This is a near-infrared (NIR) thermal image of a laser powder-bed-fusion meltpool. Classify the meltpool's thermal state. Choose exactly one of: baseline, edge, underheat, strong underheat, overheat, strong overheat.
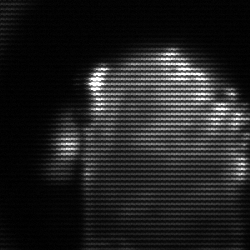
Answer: baseline